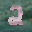
Label: 2